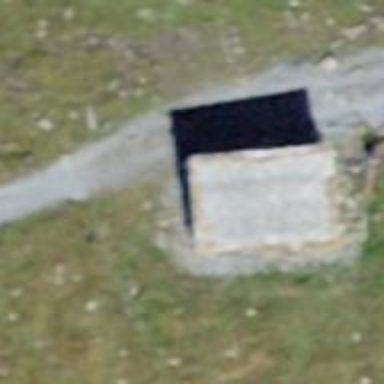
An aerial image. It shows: Guidepost providing information.